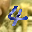
Label: 4